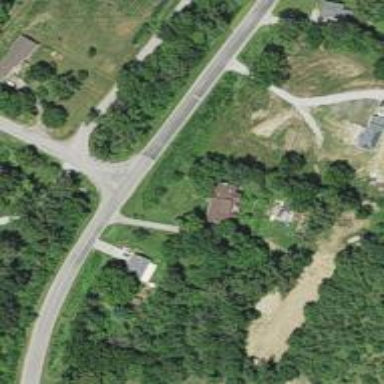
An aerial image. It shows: Driveway leading to service road.